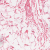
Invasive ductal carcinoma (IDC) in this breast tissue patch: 0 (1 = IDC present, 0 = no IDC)